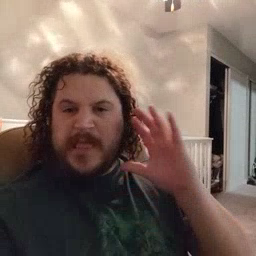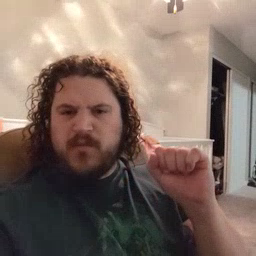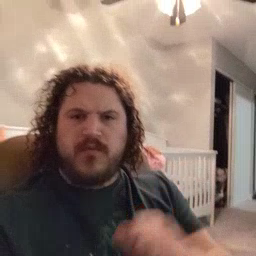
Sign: loud